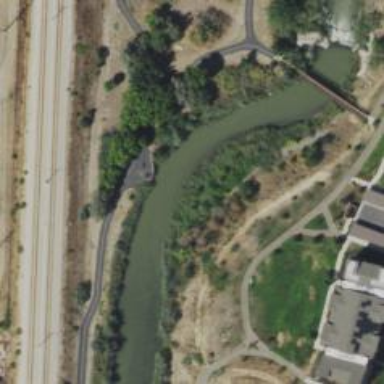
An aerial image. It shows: Path on bridge.